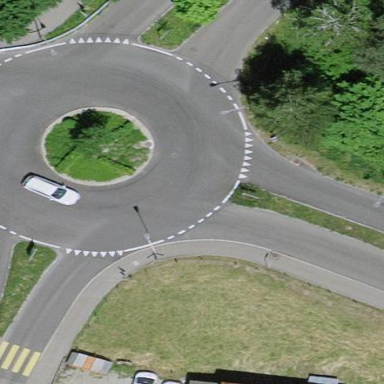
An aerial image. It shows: Secondary road with asphalt surface leading to roundabout junction.